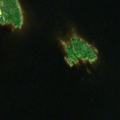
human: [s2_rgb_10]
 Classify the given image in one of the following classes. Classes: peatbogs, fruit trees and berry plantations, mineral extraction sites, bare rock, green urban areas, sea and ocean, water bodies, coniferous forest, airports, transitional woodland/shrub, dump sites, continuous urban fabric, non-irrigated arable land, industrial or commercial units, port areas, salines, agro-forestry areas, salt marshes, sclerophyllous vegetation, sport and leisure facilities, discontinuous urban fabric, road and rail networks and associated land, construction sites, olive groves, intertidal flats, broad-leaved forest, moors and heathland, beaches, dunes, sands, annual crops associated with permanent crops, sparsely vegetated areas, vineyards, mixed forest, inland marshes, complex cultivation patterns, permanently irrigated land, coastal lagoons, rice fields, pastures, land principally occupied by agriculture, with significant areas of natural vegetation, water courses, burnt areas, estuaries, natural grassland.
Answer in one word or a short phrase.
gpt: water bodies